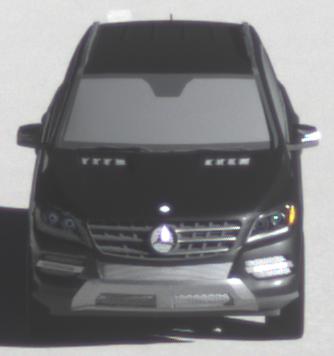
Make: Mercedes-Benz
Model: ML 350
Detailed model: M-Class (166)
Model produced from: 2011/11
Model produced until: 2014/10
Doors: 5
Color: black
Road condition: dry road
Daytime: morning or afternoon
Contrast: high contrast